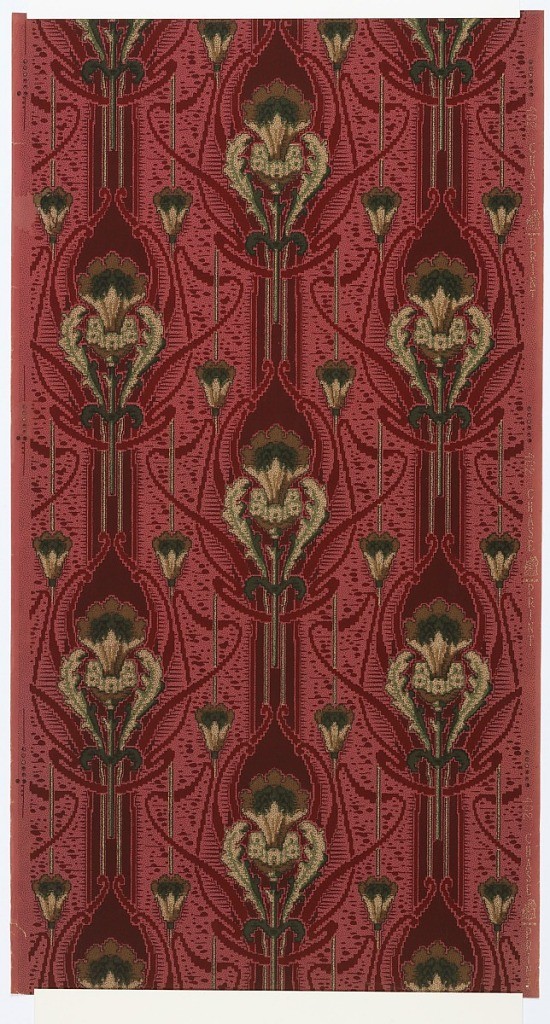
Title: Sidewall
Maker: Lewis Chase Wall Paper Company, Bristol, Pennsylvania, USA
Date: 1907–1915
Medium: Machine-printed paper
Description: Art Nouveau style. Thick floral medallion stripes alternating with two thin floral stripes. Ribboning design and background of irregular dots/splotches over regular small black dots on a dark pink ground. Printed in reds, pinks, greens, and yellows. Printed in right selvedge (ribbon): "402 Chase Print"